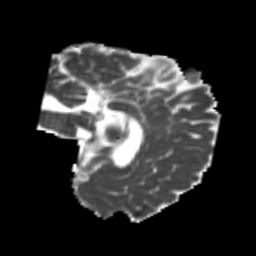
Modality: MD
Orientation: sagittal
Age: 22
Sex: male
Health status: healthy
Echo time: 0.074 s